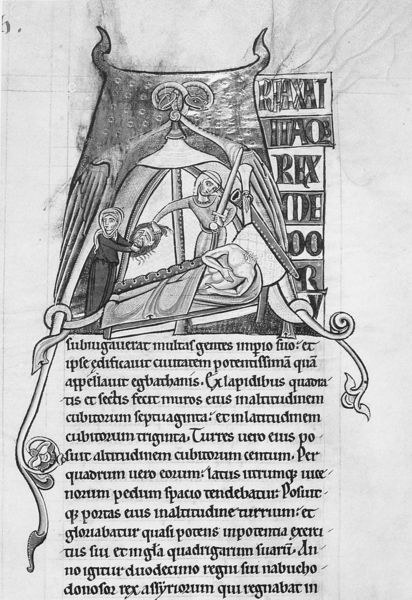
Titel: Bibel (Psalmen bis Neues Testament)
Institution: Clermont-Ferrand, Bibliothèque Municipale
Schlagwörter: kopf, mann, nackt, weiß, frauen, frau, grau, männer, schwarz, skizze, zeichnung, alt, diener, dienerin, enthauptung, geköpft, holofernes, johannes, judith, köpfen, leiche, mord, tod, tot, toter, decke, blatt, ranken, schrift, trage, kuppel, könig, kopftuch, muskeln, ornamente, bett, liegend, buch, geben, druck, seite, schwarzweiß, schwert, text, buchstaben, soldat, buchdruck, buchseite, pergament, liege, sarg, grab, mittelalter, krankenbett, turban, kopflos, handschrift, zelt, latein, buchmalerei, köpfung, rex, barre, esther, übergeben, lateinischer text, enthautptet